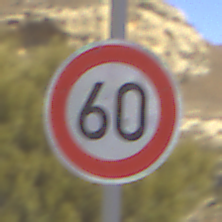
Verkehrszeichen: Geschwindigkeit60
Umgebung: Outdoor, Nature
Tageszeit: MorningAfternoon
Wetter: Clear
Licht: Natural
Jahreszeit: NotSpecified
Kontrast: HighContrast